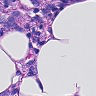
Metastatic tissue present: yes